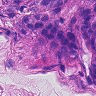
Metastatic tissue present: yes